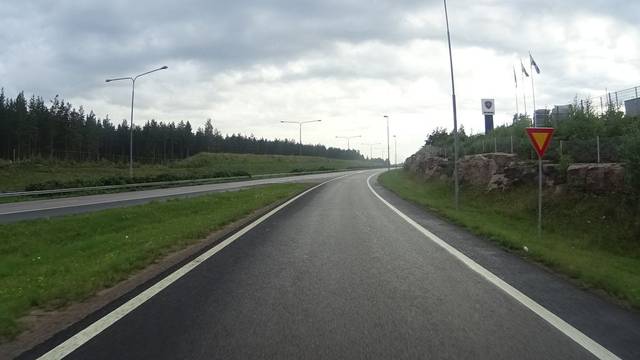
Region: Finland
Coordinates: 60.54, 26.974